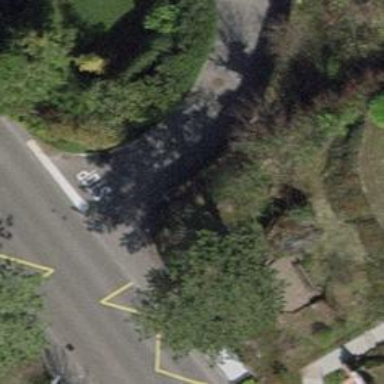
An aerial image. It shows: Set of steps on the road.